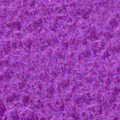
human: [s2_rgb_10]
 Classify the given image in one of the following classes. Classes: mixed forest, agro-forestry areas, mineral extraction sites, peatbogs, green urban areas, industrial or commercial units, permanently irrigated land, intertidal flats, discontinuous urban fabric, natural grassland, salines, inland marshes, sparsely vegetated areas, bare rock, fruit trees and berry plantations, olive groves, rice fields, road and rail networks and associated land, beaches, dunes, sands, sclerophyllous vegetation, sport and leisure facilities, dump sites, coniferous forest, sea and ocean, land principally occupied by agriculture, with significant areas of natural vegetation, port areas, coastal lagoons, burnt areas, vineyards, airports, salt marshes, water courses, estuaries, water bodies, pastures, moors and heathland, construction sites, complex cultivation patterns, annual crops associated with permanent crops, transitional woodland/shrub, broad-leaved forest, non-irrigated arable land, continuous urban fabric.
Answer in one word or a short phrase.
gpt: sea and ocean